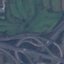
Land use / land cover: Highway